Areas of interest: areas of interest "Juzi Hotel (Shanghai Shidu Road Branch)"
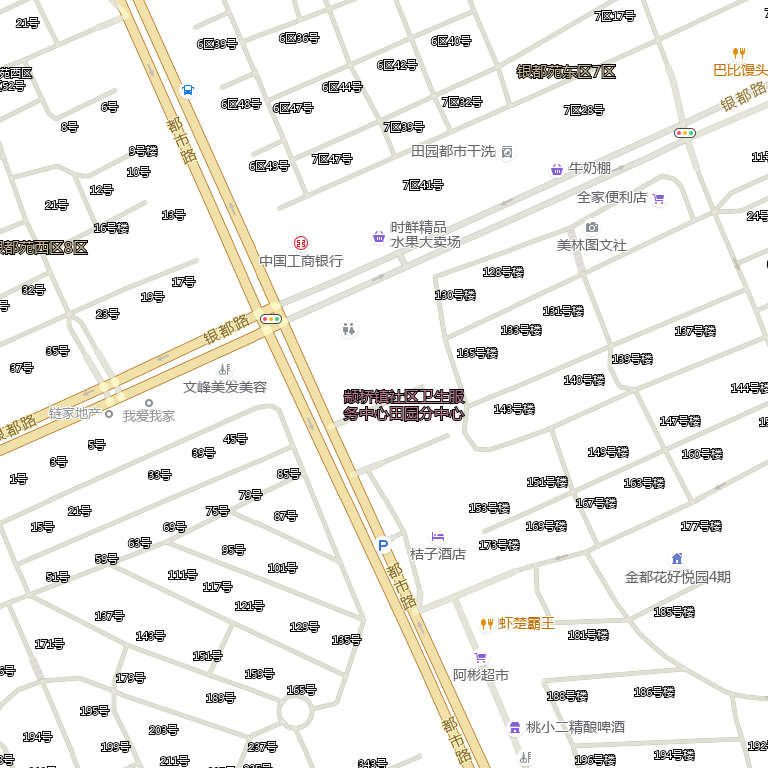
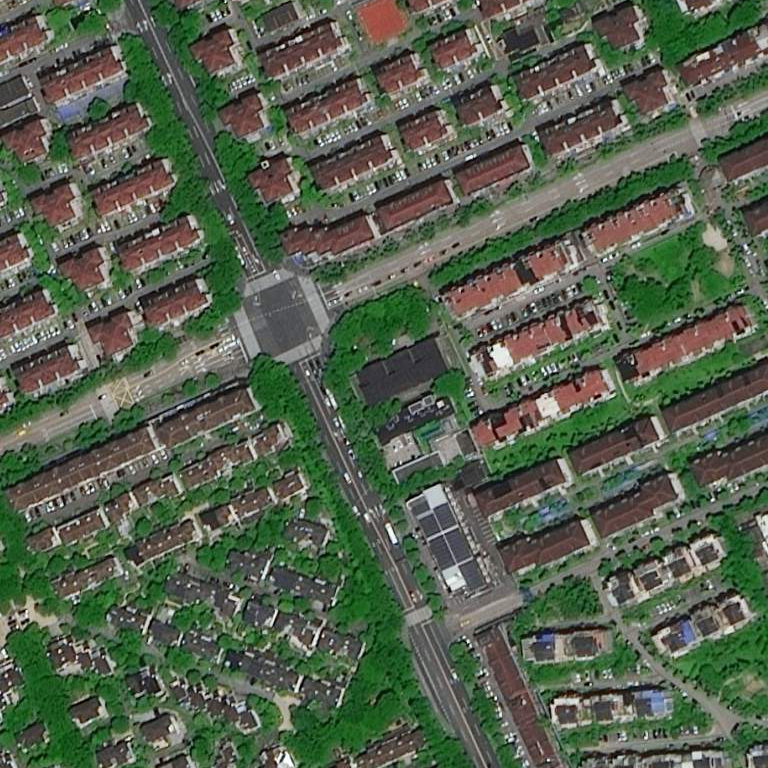